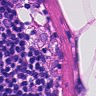
Metastatic tissue present: no